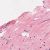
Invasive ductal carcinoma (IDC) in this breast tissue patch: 0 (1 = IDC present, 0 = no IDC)